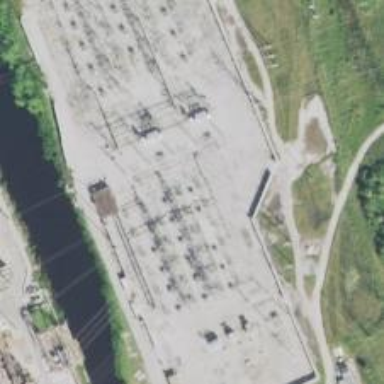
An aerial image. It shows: Switch for power supply.